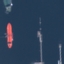
Land use / land cover: SeaLake